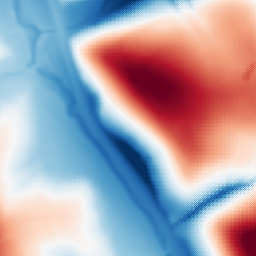
Category: multiscale
Decomposition family: dog_multiscale
Decomposition parameters: sigma_ratio: 2
n_scales: 5
base_sigma: 2
Upsampling method: regularized
Upsampling parameters: scale: 4
lambda_reg: 0.1
Upsampling scale: 4